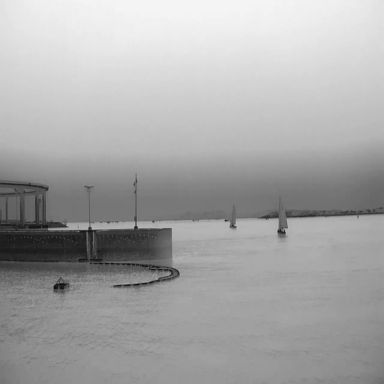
There are two sailboats in the infrared image.